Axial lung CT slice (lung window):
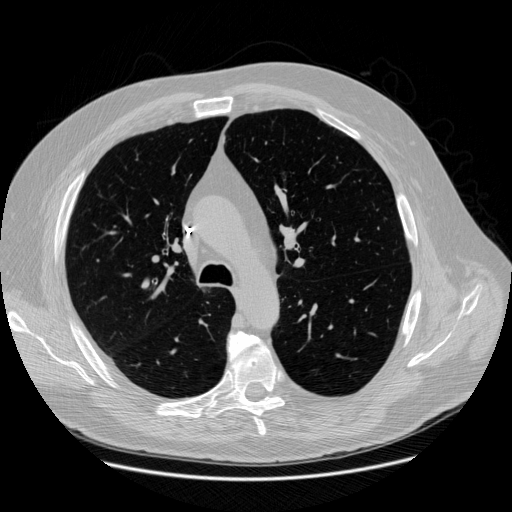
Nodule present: no